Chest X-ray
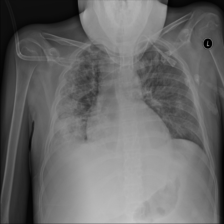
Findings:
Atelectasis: positive
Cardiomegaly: negative
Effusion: negative
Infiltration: negative
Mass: negative
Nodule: negative
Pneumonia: positive
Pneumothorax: negative
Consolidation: positive
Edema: negative
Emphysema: negative
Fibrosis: negative
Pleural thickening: negative
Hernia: negative